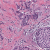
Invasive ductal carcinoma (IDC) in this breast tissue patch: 0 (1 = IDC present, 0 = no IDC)